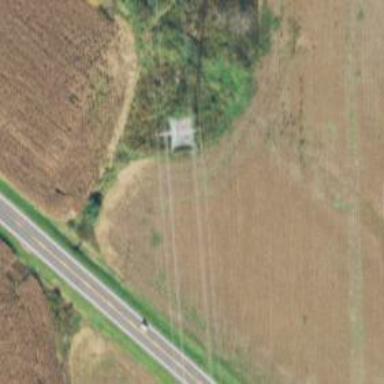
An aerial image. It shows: Lattice structure tower used for power transmission.